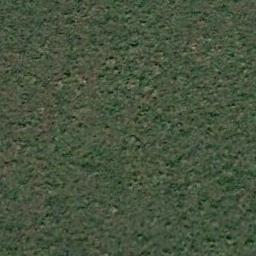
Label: meadow